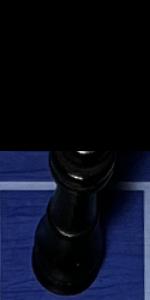
Label: King_Black